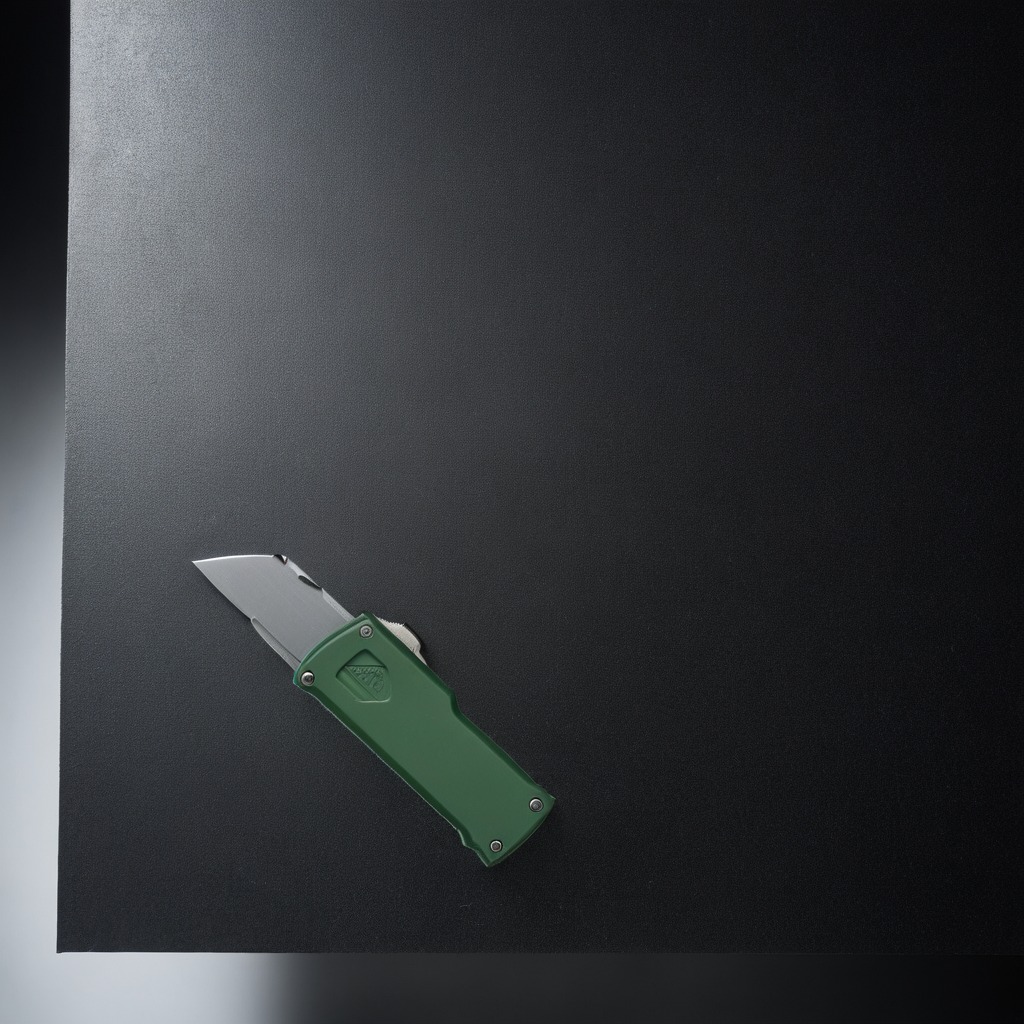
A utility knife is lying on the clean granite tabletop inside a workshop under bright overhead lighting crisp shadows high clarity worn but beneath the mat.